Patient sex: F
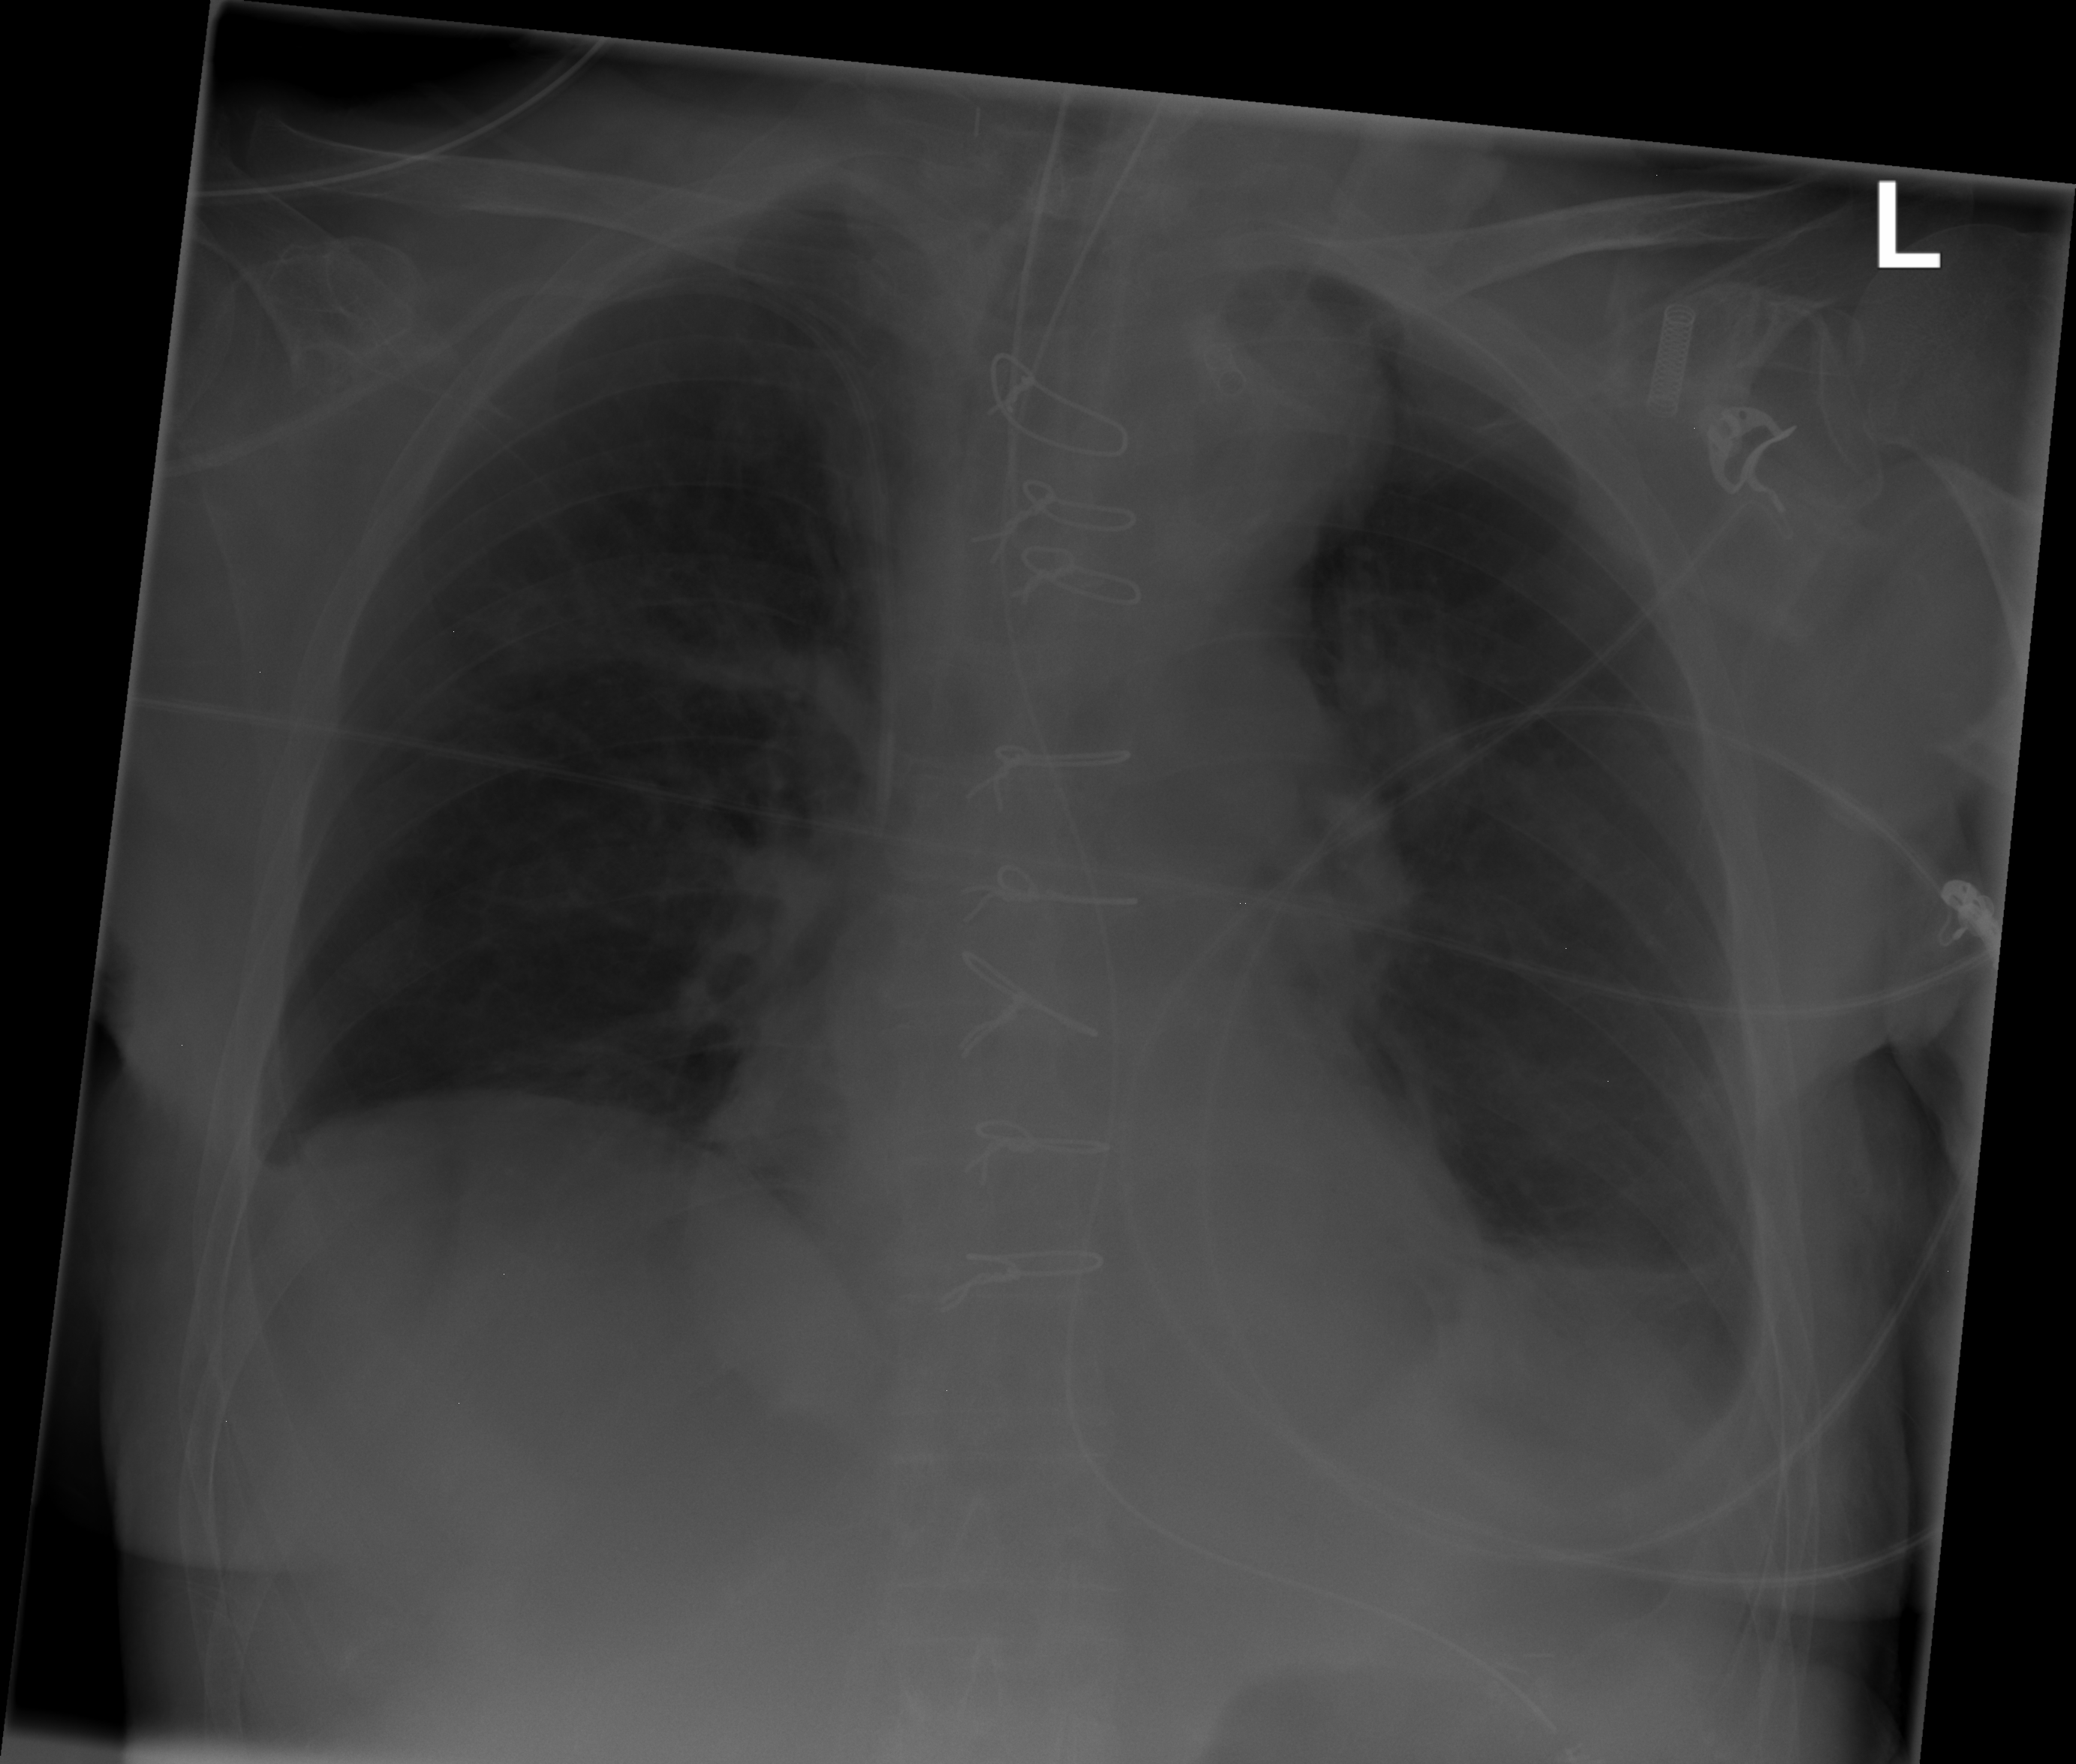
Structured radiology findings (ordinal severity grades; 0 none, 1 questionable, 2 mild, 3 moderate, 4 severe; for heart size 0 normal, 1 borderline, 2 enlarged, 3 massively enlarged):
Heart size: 1
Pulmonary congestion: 0
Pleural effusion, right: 2
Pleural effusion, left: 2
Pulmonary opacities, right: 0
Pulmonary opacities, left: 0
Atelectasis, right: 2
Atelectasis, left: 2